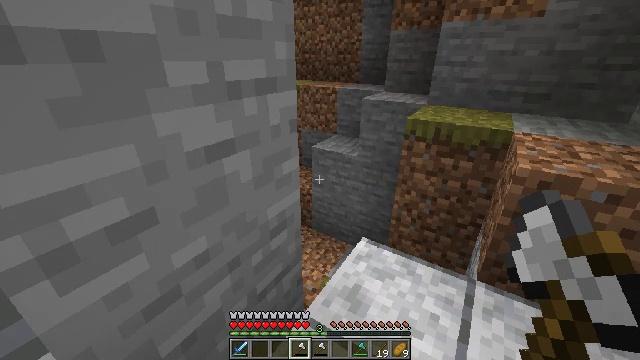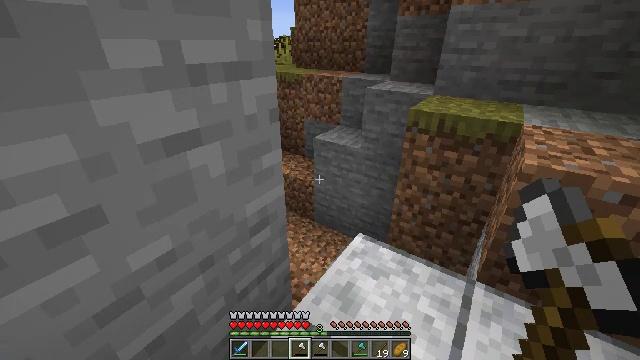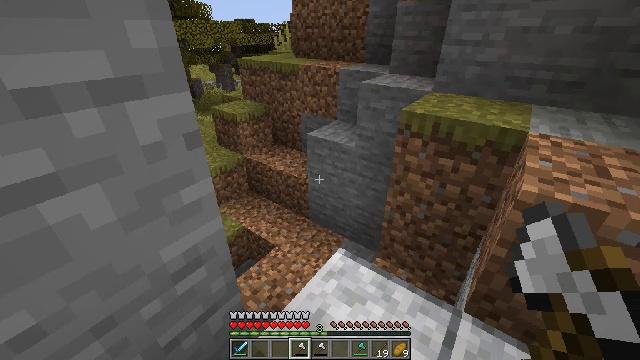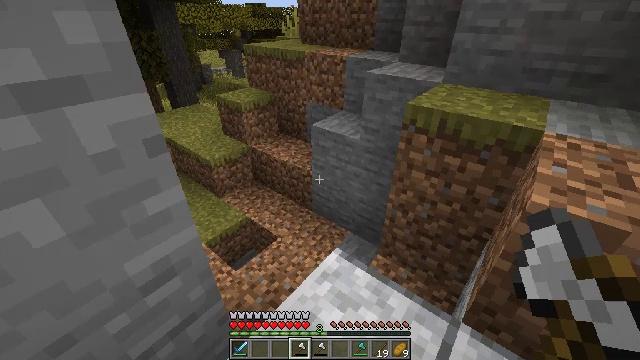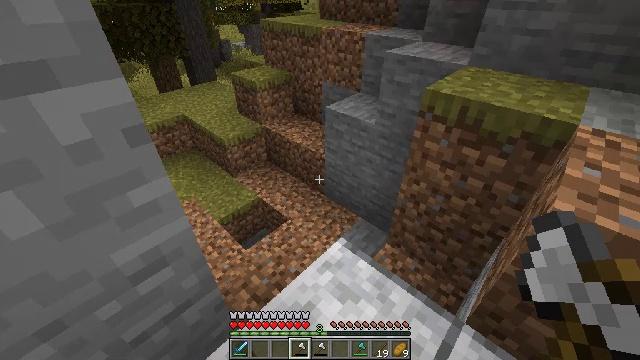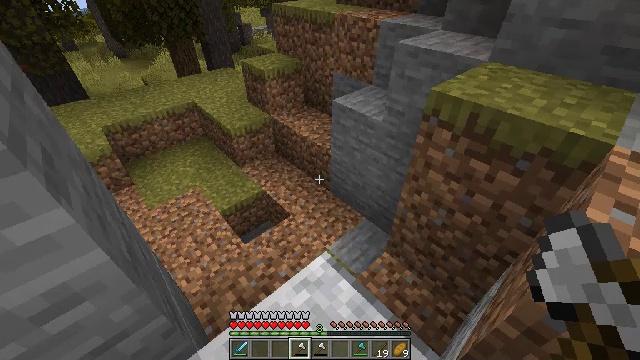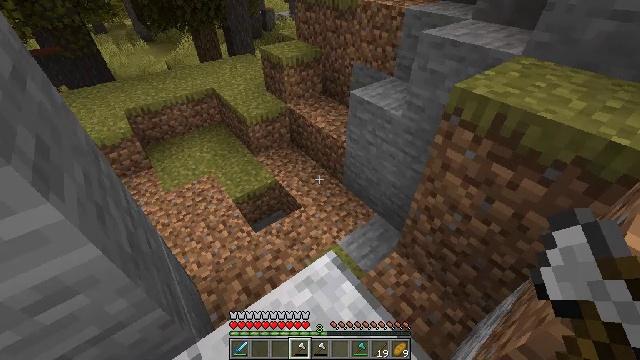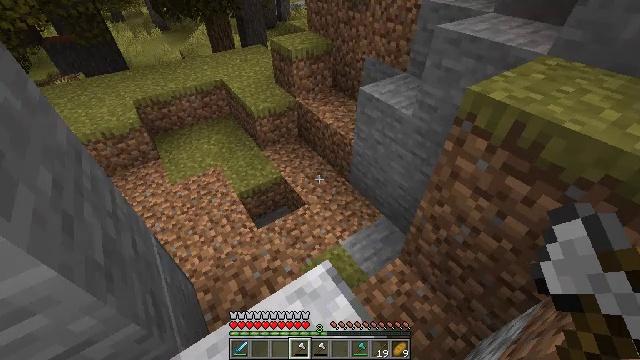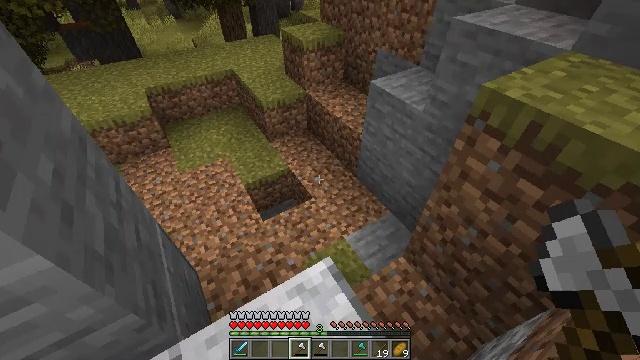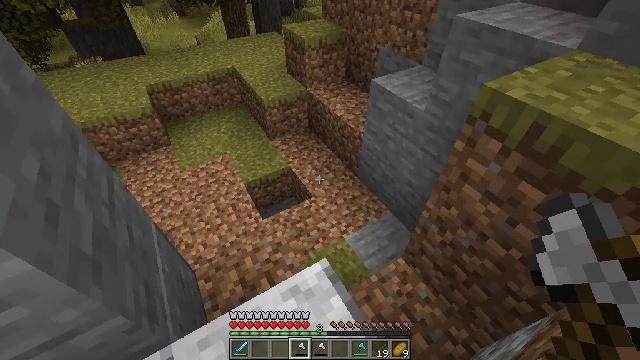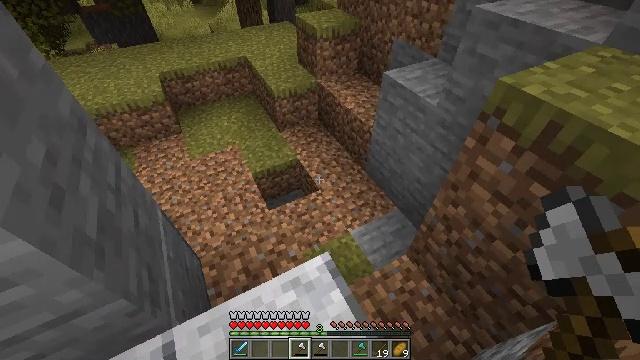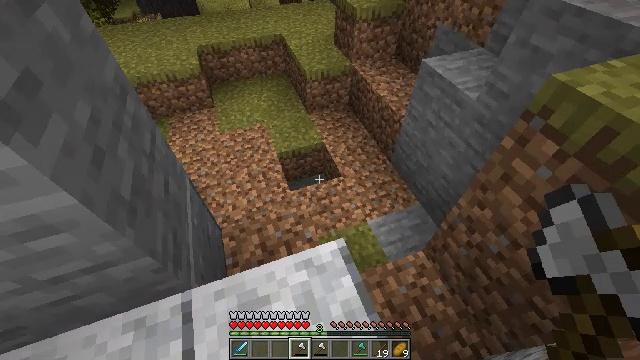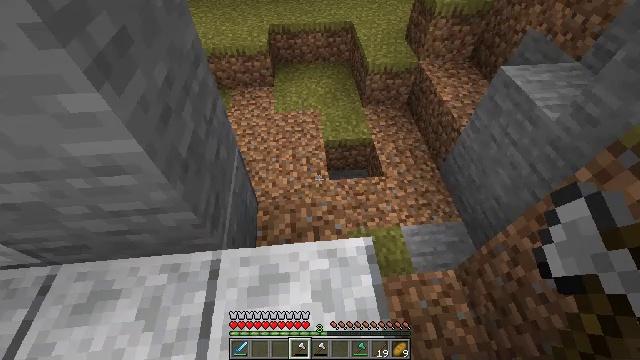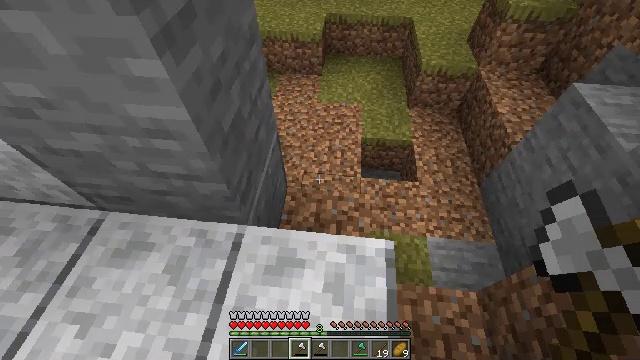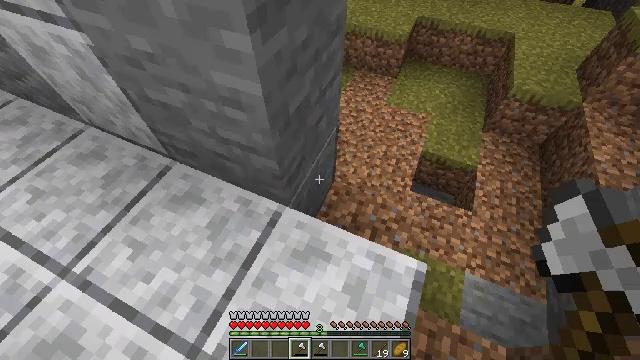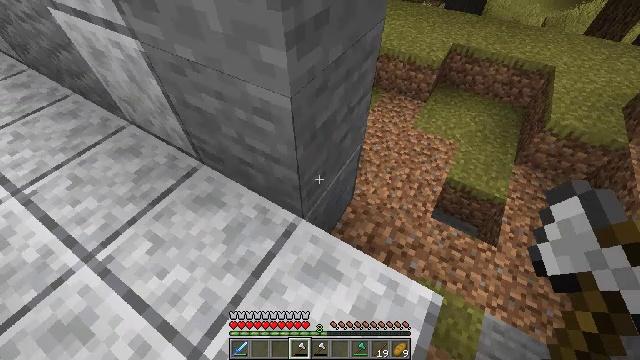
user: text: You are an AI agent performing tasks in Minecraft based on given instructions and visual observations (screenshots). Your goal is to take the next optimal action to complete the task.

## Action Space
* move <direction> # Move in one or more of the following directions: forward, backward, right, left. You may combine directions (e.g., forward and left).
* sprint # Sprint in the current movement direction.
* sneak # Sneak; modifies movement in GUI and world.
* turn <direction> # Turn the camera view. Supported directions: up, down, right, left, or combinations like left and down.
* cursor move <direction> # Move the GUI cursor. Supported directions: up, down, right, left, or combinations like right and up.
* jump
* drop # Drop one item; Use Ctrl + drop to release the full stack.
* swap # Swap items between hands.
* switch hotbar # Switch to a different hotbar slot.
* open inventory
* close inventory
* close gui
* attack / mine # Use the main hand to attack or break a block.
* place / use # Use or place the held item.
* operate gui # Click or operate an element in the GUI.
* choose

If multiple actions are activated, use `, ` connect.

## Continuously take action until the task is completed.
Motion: motion action
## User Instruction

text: Gather acacia leaves by breaking them.
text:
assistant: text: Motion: move forward and move right, turn left and down
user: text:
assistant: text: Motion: move forward and move right, turn left and down
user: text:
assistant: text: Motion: move forward and move right, turn left and down
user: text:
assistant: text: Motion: move forward and move right, turn left and down
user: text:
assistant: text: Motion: move forward and move right, turn left and down
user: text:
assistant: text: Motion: move forward, turn left and down
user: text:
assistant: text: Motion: turn left and down
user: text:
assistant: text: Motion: turn left and down
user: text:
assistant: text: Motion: no_op
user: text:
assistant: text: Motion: turn left and down
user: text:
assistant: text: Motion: turn left and down
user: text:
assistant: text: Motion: turn left and down
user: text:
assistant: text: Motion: turn left and down
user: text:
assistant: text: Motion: turn left
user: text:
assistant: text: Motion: turn left and up
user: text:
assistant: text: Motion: turn left and up
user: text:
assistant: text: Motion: turn left and up
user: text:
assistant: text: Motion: turn up
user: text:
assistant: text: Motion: turn up
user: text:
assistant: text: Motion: turn up
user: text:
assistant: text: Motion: no_op
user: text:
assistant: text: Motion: no_op
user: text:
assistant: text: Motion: no_op
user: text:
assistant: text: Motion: no_op
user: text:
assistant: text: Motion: no_op
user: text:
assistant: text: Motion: turn down
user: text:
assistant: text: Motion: turn right and down
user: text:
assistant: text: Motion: turn right and down
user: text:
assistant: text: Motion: turn down
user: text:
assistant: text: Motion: no_op